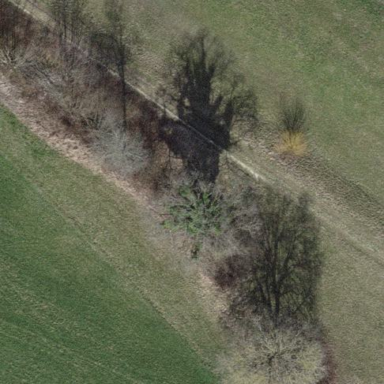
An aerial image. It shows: Forest area.